Question: What is the discounted price per month?
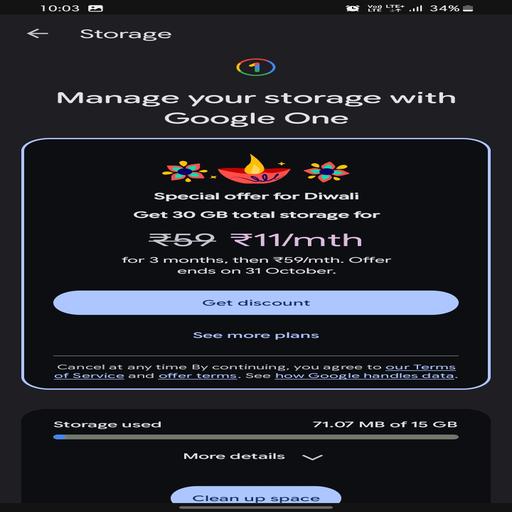
Answer: Â¹11/mth